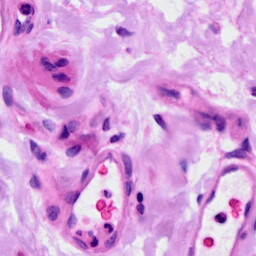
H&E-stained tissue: Ovarian